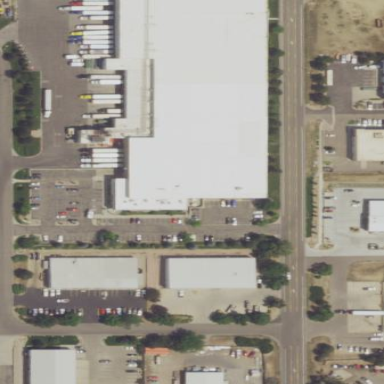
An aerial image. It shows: Industrial building serving as distributor.